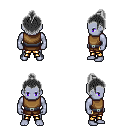
a pixel art fantasy rpg character, male body template, dark elf, purple skin, leather chest armor, gold greaves, gray short topknot hairstyle, four views (front, back, left, right), 2x2 character sprite sheet, small pixel art, hard edges, no anti-aliasing